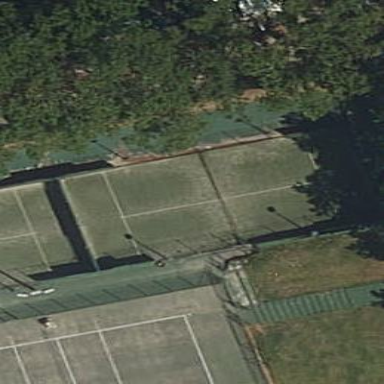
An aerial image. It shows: Paddle tennis court on leisure land pitch.